Interaction volume radius: 10 \u00c5
Interaction volume height: 15 \u00c5
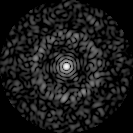
Disorder parameter: 0.8298